Question: I have two points in a 3d space, one point is (x,0,z) and the other one is the origin (0,0,0), through those points there is a passing line with length L that is starting from the first point and continuing after the origin point, in the end of this line there is a perpendicular (to the line) flat board with dimensions of W x H, the line ends in the middle of this board.
Assume that x,z,L,H,W are given, I need a way to find all the 3D points coordinates where those points forming a pixels image over the board (meaning each point has a distance of 1 from its left, right, top, bottom neighboring points).
Attached a pretty ugly drawing :) I made trying to illustrate the problem (I marked the pixels points with two question marks but I need them all).
Thanks.

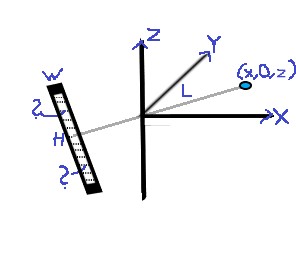
Answer: It is possible to define that plane. But there is no selected direction to build a grid uniquelly.
Let we choose OY direction as base (because normal has zero Y-component).
So we have:
Normal vector 'N = (xx, 0, zz)' //I renamed values to avoid confusion with coordinate
variables
Unit normal vector 'n = (nx, 0, nz)', where
'''
nx = xx / Sqrt(xx*xx+zz*zz)
nz = zz / Sqrt(xx*xx+zz*zz)
'''
Base point
'''
B = (bx, 0, bz) = (xx - nx * L, 0, zz - nz * L)
'''
Unit base vector in the plane
'''
dy = (0, 1, 0)
'''
Another base vector
'''
dc = dy x n //vector product
= (-bz, 0, bx)
'''
Now it is possible to generate a grid, using integer indexes 'i, j' in ranges '(-W/2..W/2)' and '(-H/2.. H/2)'. Grid nodes coordinates:
'''
x(i, j) = bx - j * bz
y(i, j) = 0 + i
z(i, j) = bz + j * bx
'''